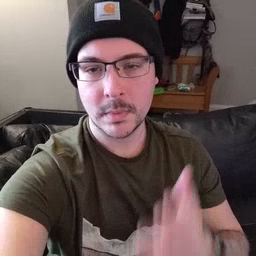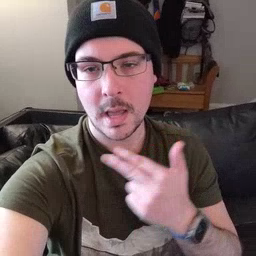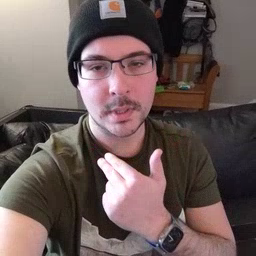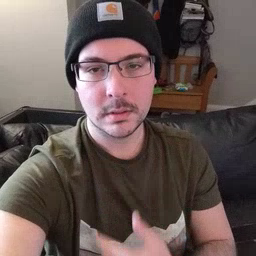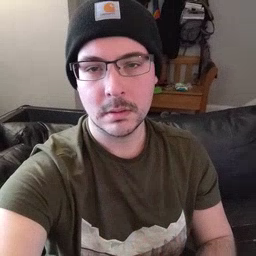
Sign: napkin